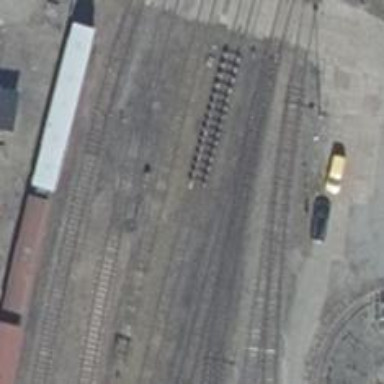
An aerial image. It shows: Railway switch.